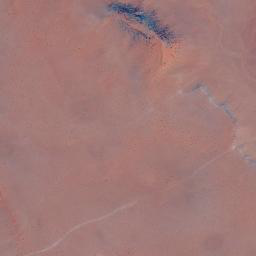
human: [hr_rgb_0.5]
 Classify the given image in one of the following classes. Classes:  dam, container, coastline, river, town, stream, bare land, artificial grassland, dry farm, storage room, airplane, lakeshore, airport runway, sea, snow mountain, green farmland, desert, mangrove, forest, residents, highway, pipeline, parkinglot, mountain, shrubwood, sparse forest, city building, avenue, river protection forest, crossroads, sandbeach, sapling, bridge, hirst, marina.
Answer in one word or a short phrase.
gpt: desert